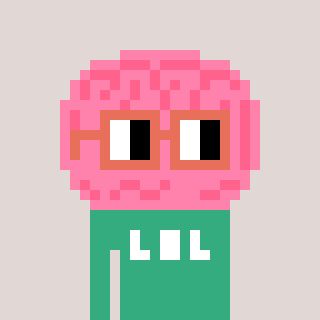
a pixel art character with square orange glasses, a brain-shaped head and a teal-colored body on a warm background